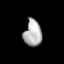
Tissue: prostate
Cell type: T cells
Senescence score: 0.2237
Nuclear area (px): 460
Mean DAPI intensity: 174.613